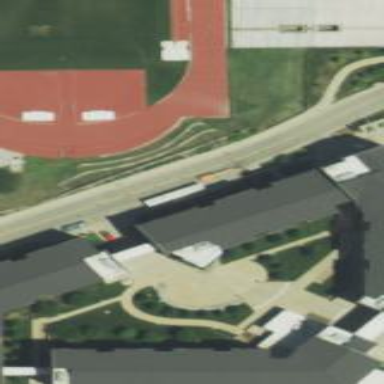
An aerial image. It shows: Dormitory building.